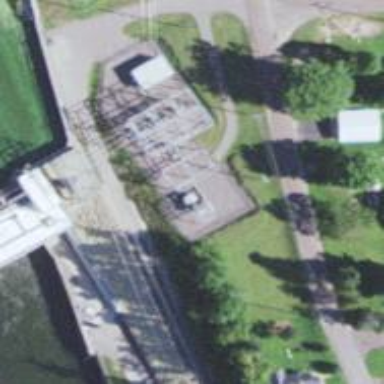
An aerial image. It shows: Substation with power facilities.